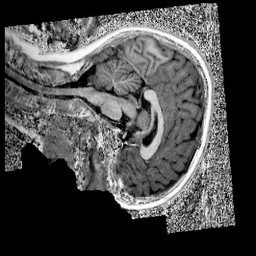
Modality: UNIT1
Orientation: sagittal
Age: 9
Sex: female
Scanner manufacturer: siemens
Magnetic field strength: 3 T
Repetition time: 4 s
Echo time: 0.00303 s